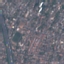
Land use / land cover class: Residential